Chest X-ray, AP view. Patient: 10 years old, sex M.
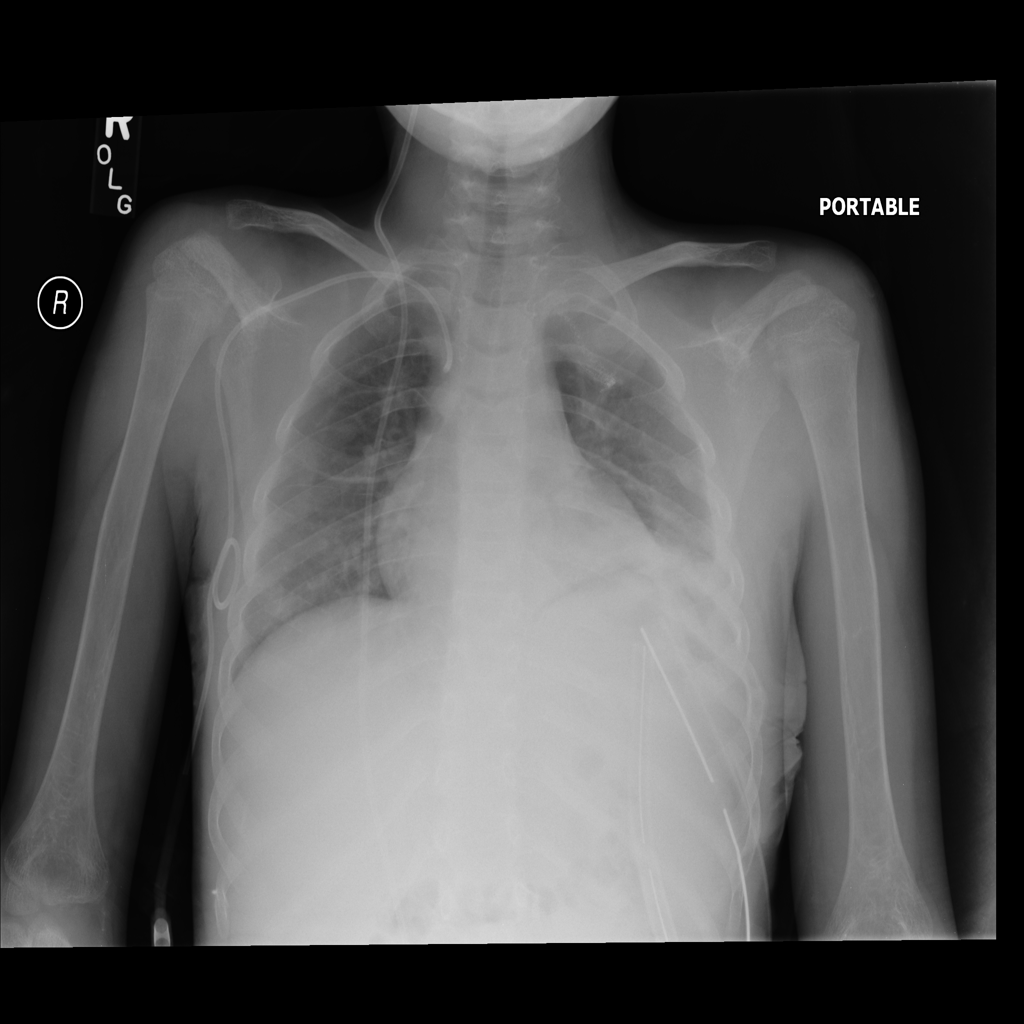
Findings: Atelectasis, Consolidation, Pneumothorax